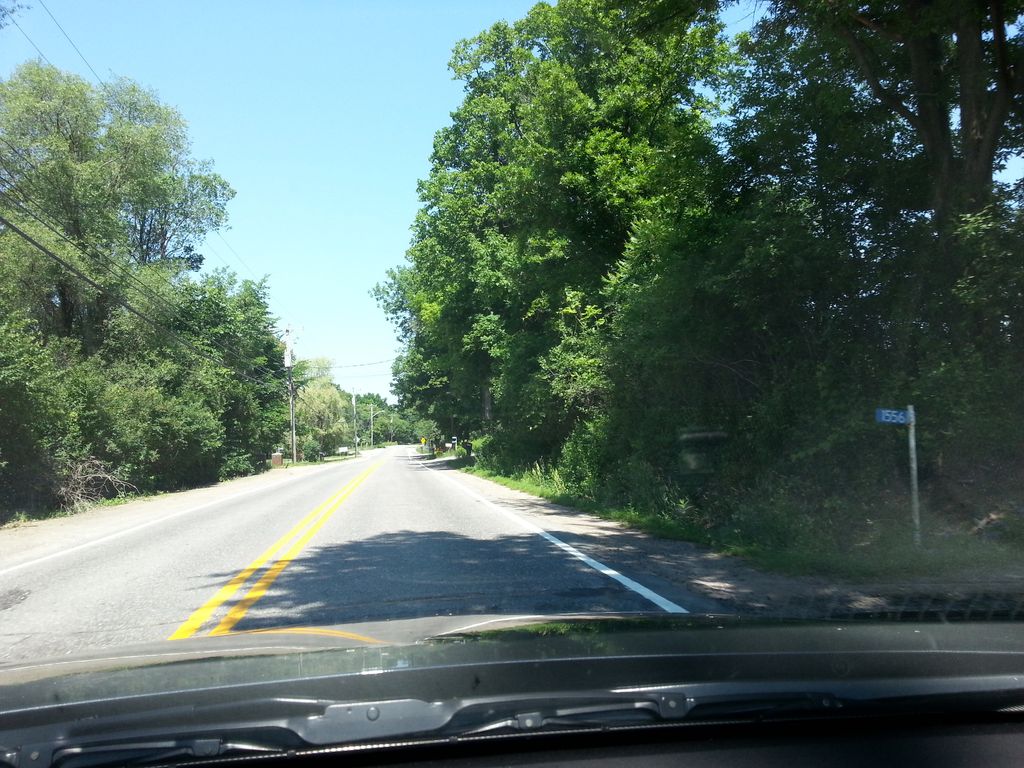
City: ottawa-gatineau